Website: walmart
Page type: payment
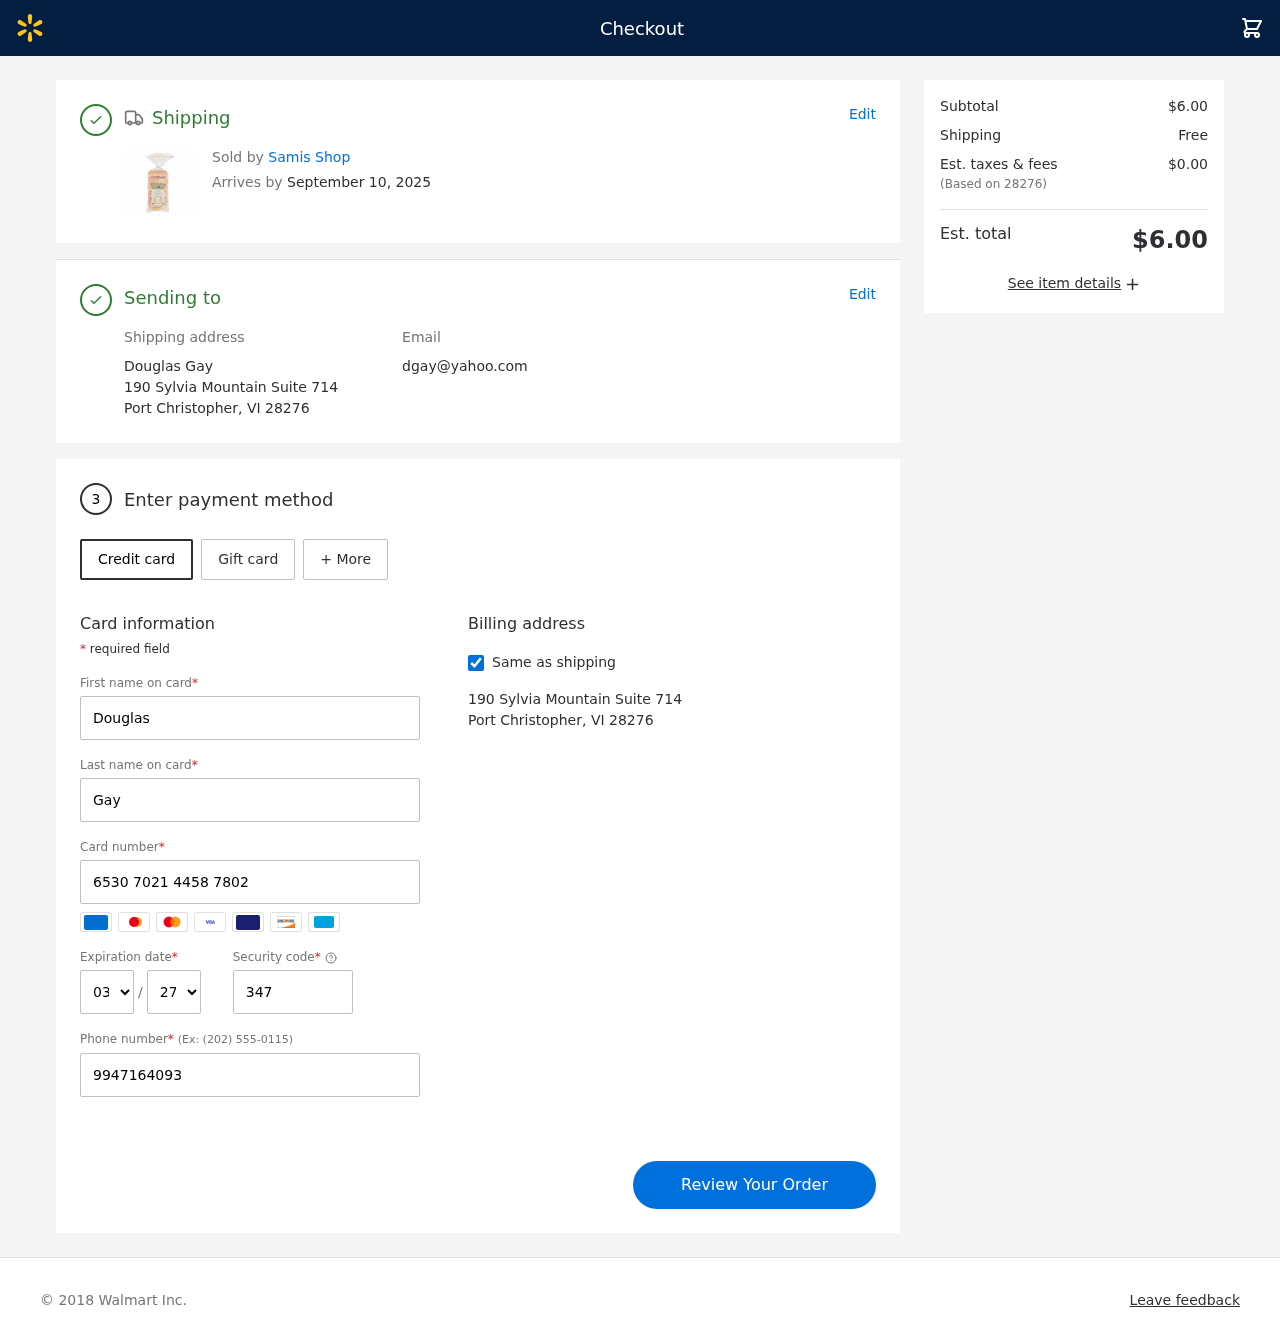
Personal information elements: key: PII_CARD_CVV
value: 347
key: PII_CARD_EXPIRY_MONTH
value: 03
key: PII_CARD_EXPIRY_YEAR
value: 27
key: PII_CARD_NUMBER
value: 6530 7021 4458 7802
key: PII_CITY_STATE_ZIP
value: Port Christopher, VI 28276
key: PII_EMAIL
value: dgay@yahoo.com
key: PII_FIRSTNAME
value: Douglas
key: PII_FULLNAME
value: Douglas Gay
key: PII_LASTNAME
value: Gay
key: PII_PHONE
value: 9947164093
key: PII_POSTCODE
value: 28276
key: PII_STREET
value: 190 Sylvia Mountain Suite 714
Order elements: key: ORDER_DELIVERY_DATE
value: September 10, 2025
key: ORDER_SUBTOTAL
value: $6.00
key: ORDER_SHIPPING_COST
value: Free
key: ORDER_TAX
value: $0.00
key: ORDER_TOTAL
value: $6.00